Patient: sex F, age 68
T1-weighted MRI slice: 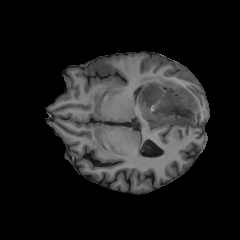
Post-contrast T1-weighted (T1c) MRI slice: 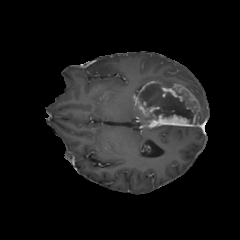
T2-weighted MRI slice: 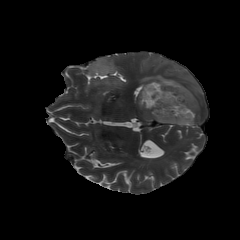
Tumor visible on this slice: yes
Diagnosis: Glioblastoma, IDH-wildtype
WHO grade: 4